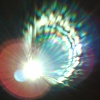
Label: sunburn